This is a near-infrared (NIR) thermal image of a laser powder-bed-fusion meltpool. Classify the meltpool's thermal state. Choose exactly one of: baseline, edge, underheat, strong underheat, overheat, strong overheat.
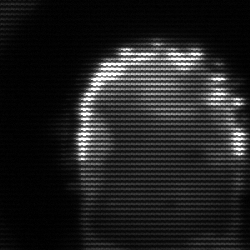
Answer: baseline